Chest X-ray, PA view. Patient: 41 years old, sex M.
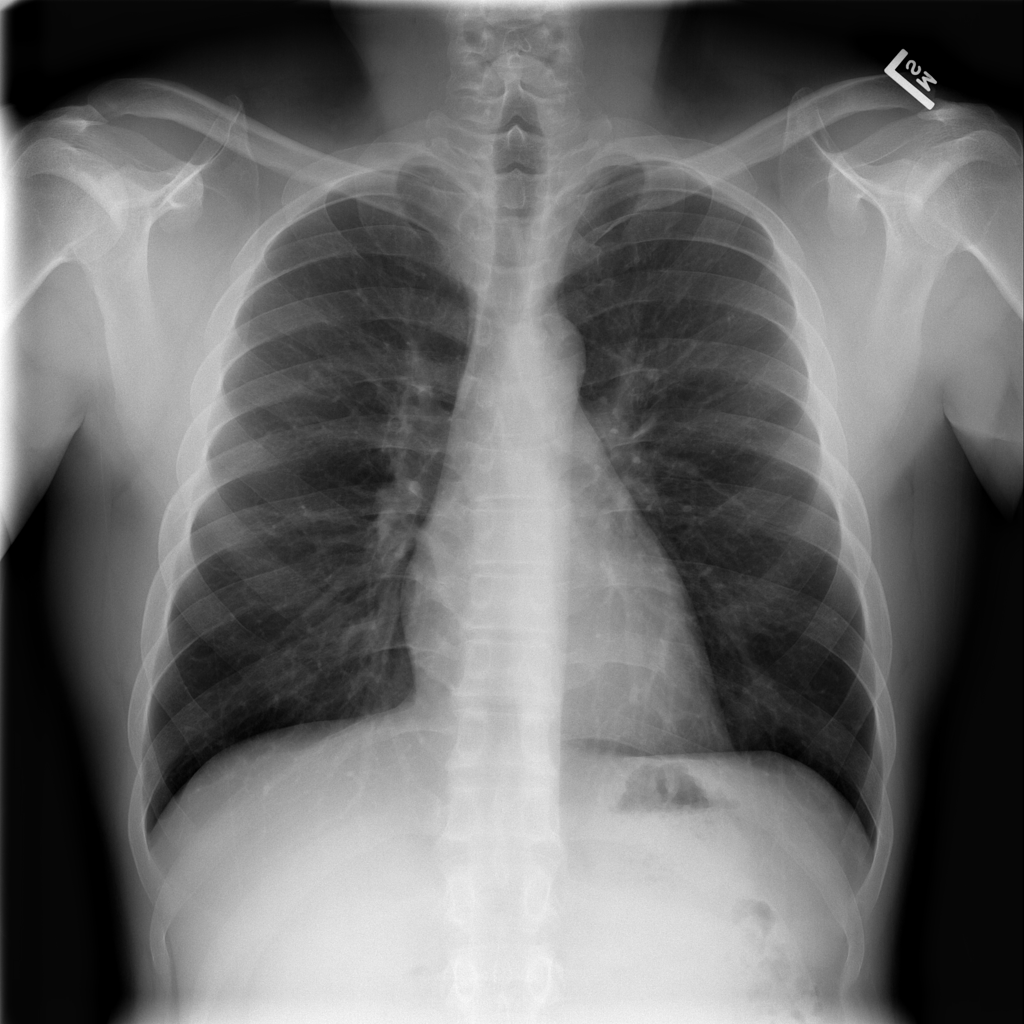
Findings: No Finding